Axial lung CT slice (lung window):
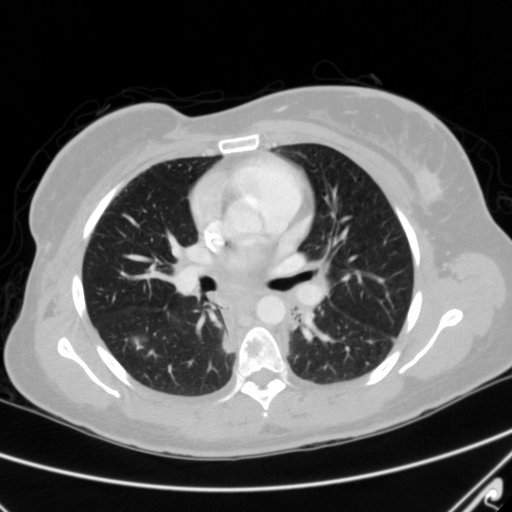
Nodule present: yes
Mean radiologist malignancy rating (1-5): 3.4